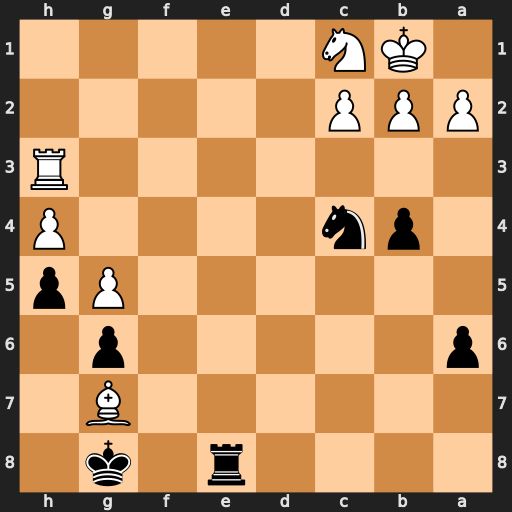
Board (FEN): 4r1k1/6B1/p5p1/6Pp/1pn4P/7R/PPP5/1KN5
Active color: b
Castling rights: -
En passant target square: -
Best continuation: Nd2+ Ka1 Re1